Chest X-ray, AP view. Patient: 45 years old, sex M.
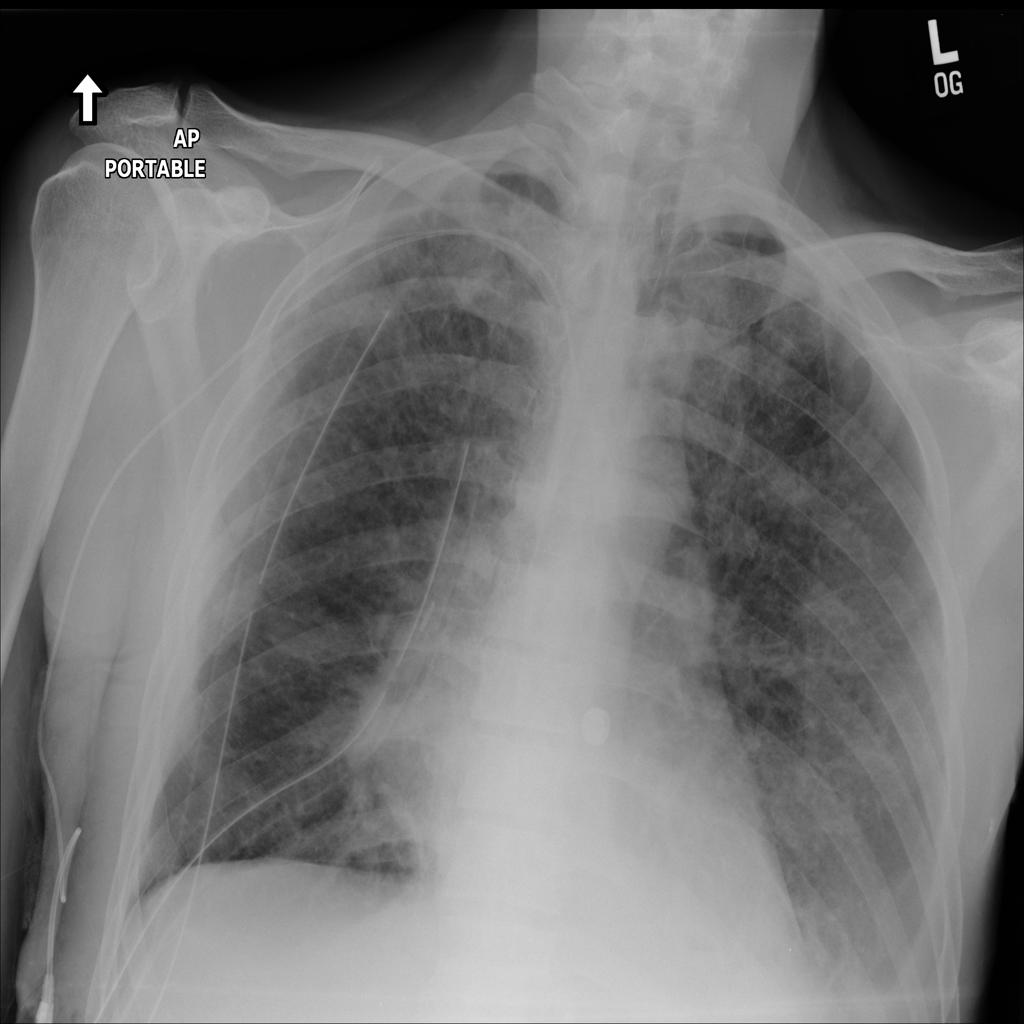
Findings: No Finding